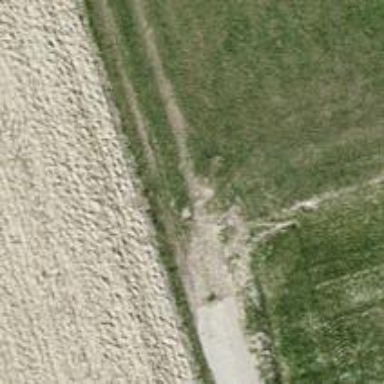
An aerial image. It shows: Well-maintained track road of grade 1.